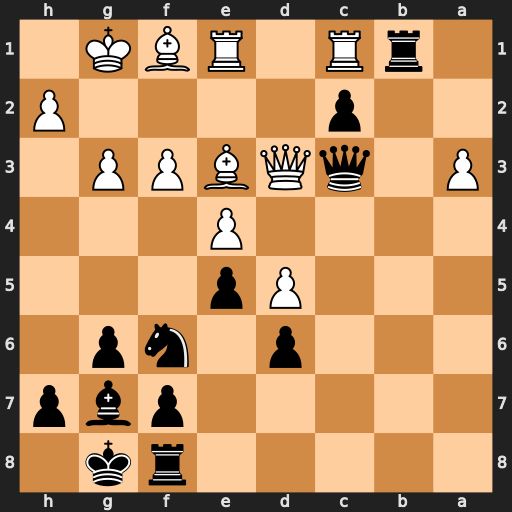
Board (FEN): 5rk1/5pbp/3p1np1/3Pp3/4P3/P1qQBPP1/2p4P/1rR1RBK1
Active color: b
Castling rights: -
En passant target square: -
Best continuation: Qxe1 Rxe1 Rxe1